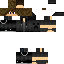
A male human skin with dark skin, wearing brown long hair dressed in a blue hoodie and gray pants, featuring a closed mouth.